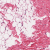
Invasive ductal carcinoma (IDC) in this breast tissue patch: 0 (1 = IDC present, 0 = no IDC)